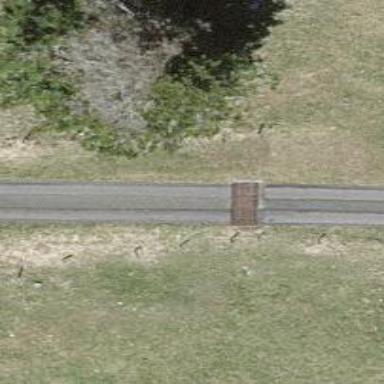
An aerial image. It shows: Cattle grid barrier.